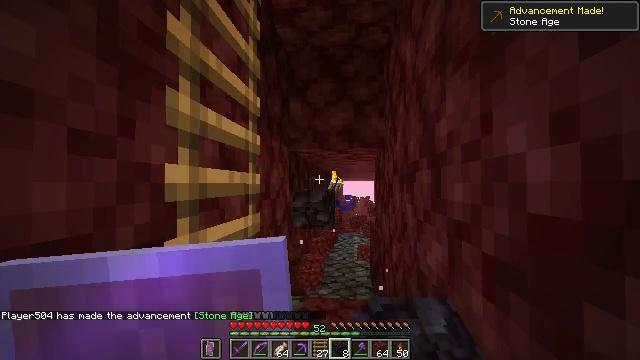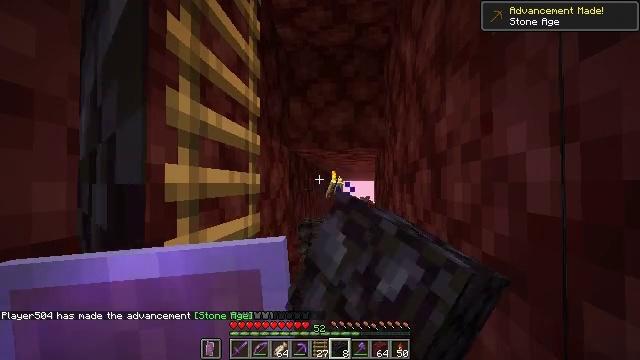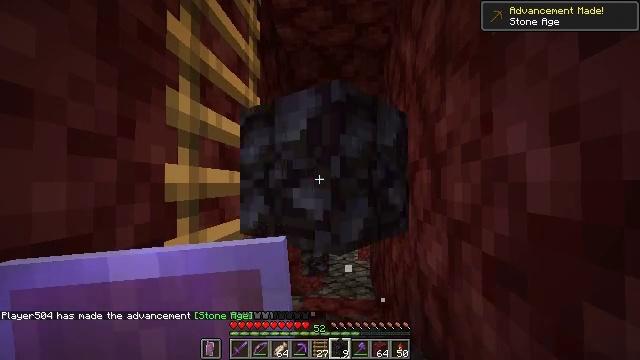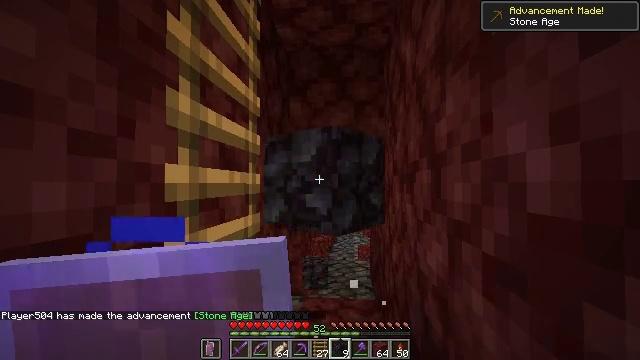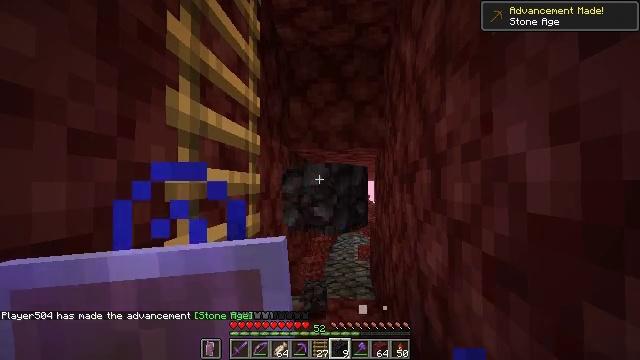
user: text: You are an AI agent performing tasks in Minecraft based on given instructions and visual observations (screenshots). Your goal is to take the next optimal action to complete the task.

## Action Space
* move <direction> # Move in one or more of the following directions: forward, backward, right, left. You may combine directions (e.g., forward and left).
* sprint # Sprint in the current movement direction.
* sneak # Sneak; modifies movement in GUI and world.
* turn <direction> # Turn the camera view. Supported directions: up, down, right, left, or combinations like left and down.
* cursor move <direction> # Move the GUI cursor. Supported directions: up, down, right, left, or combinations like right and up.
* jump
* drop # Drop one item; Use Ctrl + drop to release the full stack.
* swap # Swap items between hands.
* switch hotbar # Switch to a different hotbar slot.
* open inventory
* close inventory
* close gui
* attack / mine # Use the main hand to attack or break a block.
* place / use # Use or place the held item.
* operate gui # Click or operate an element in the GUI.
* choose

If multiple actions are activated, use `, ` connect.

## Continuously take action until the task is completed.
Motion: motion action
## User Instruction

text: Drop a blackstone block.
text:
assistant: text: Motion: drop
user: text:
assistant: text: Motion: drop
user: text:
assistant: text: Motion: no_op
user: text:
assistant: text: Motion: no_op
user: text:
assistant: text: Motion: no_op